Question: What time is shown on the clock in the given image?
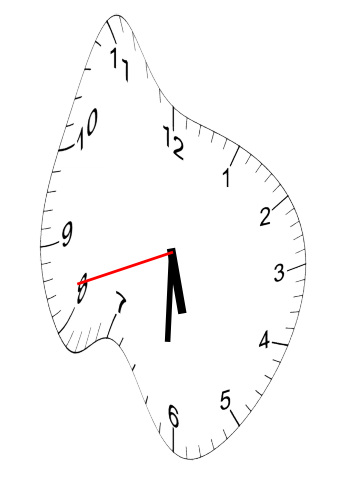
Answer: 05:30:42